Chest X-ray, AP view. Patient: 47 years old, sex M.
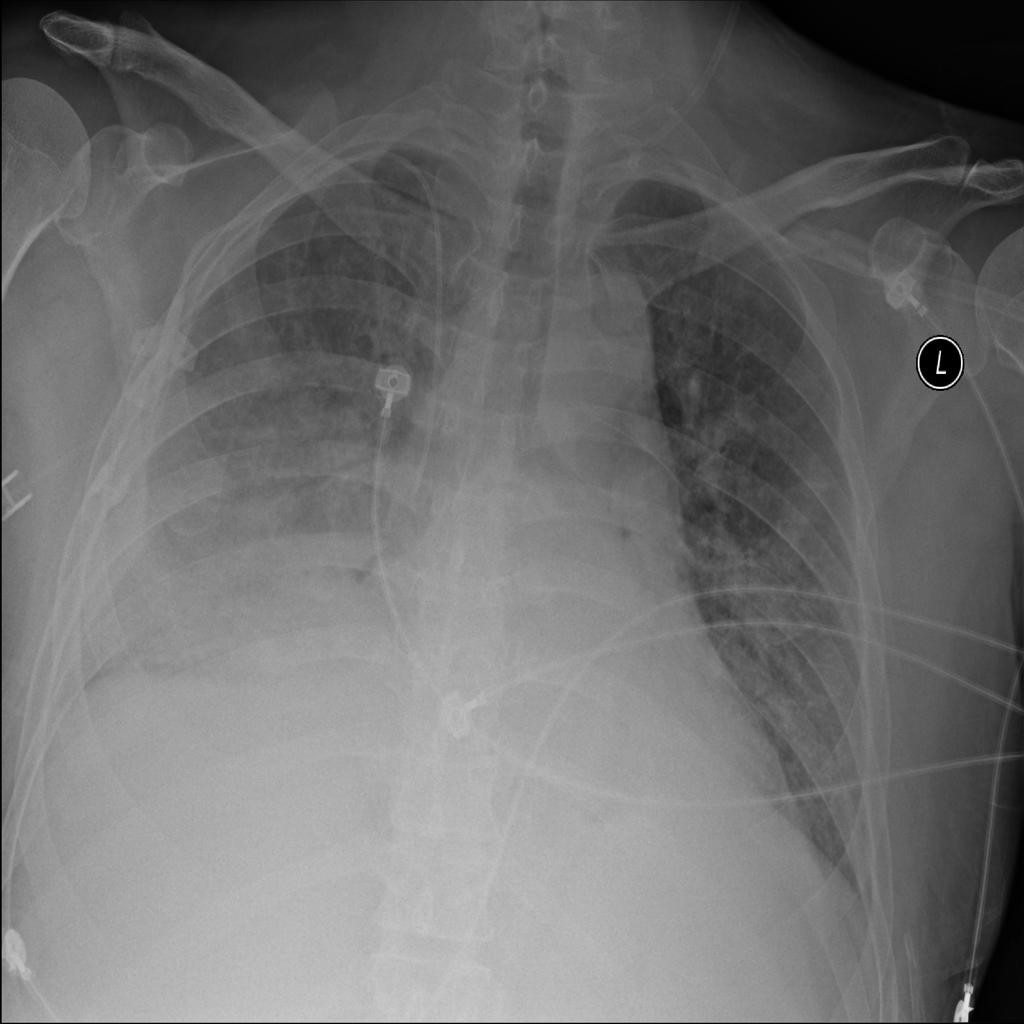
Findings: Edema, Infiltration